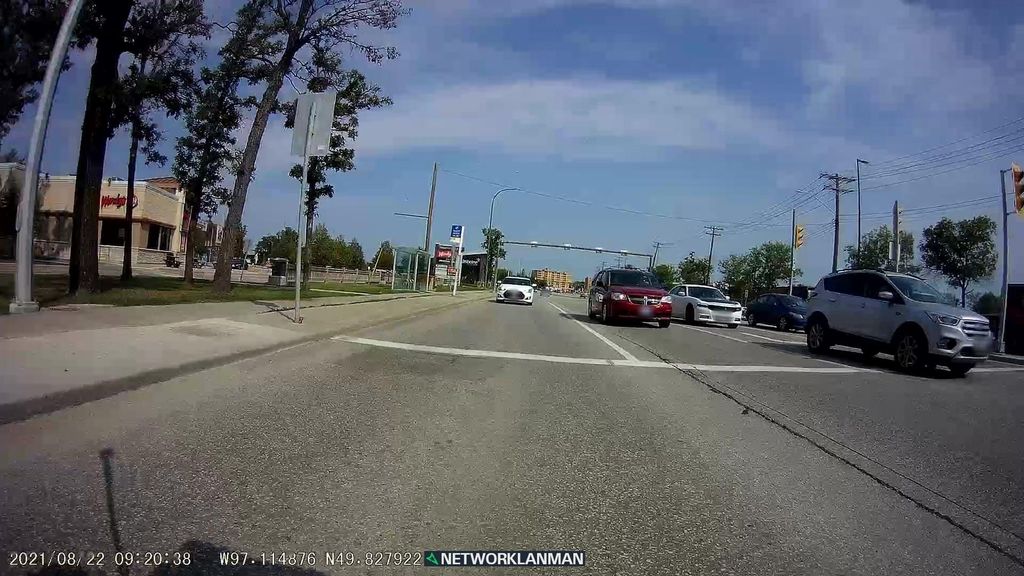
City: winnipeg